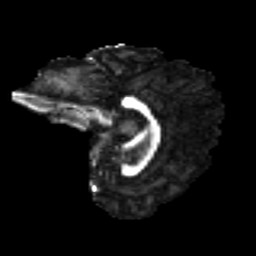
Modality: FA
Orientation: sagittal
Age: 22
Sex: female
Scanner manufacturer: ge
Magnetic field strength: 3 T
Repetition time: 7.8 s
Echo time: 0.0606 s